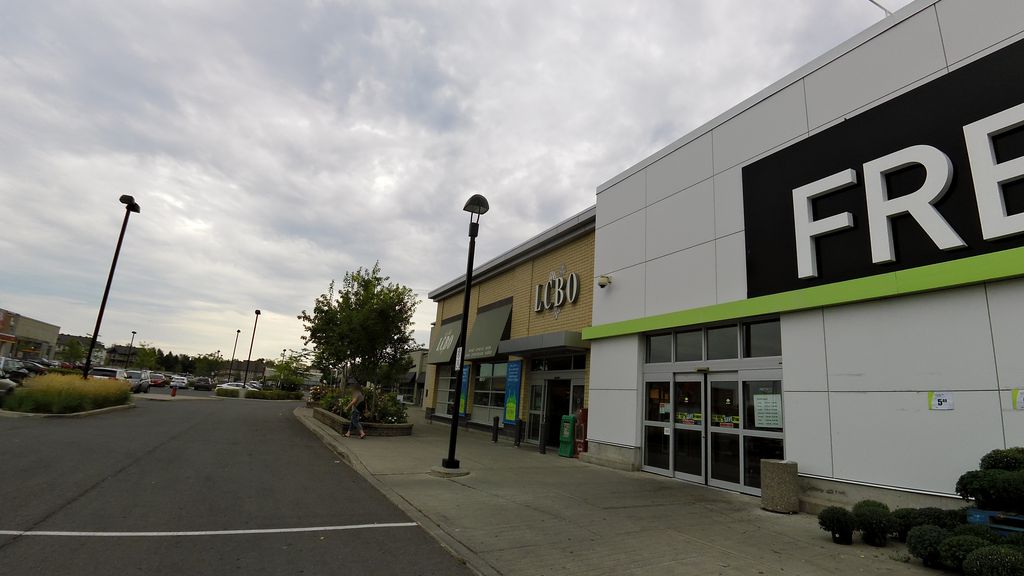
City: ottawa-gatineau